Field crop: tomato
Growth stage: 2
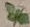
Species: solanum